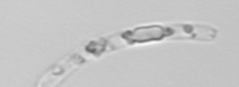
Label: Guinardia_striata